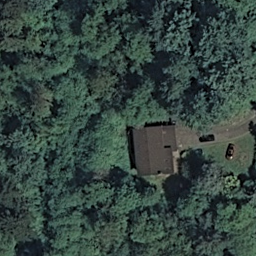
Label: residential